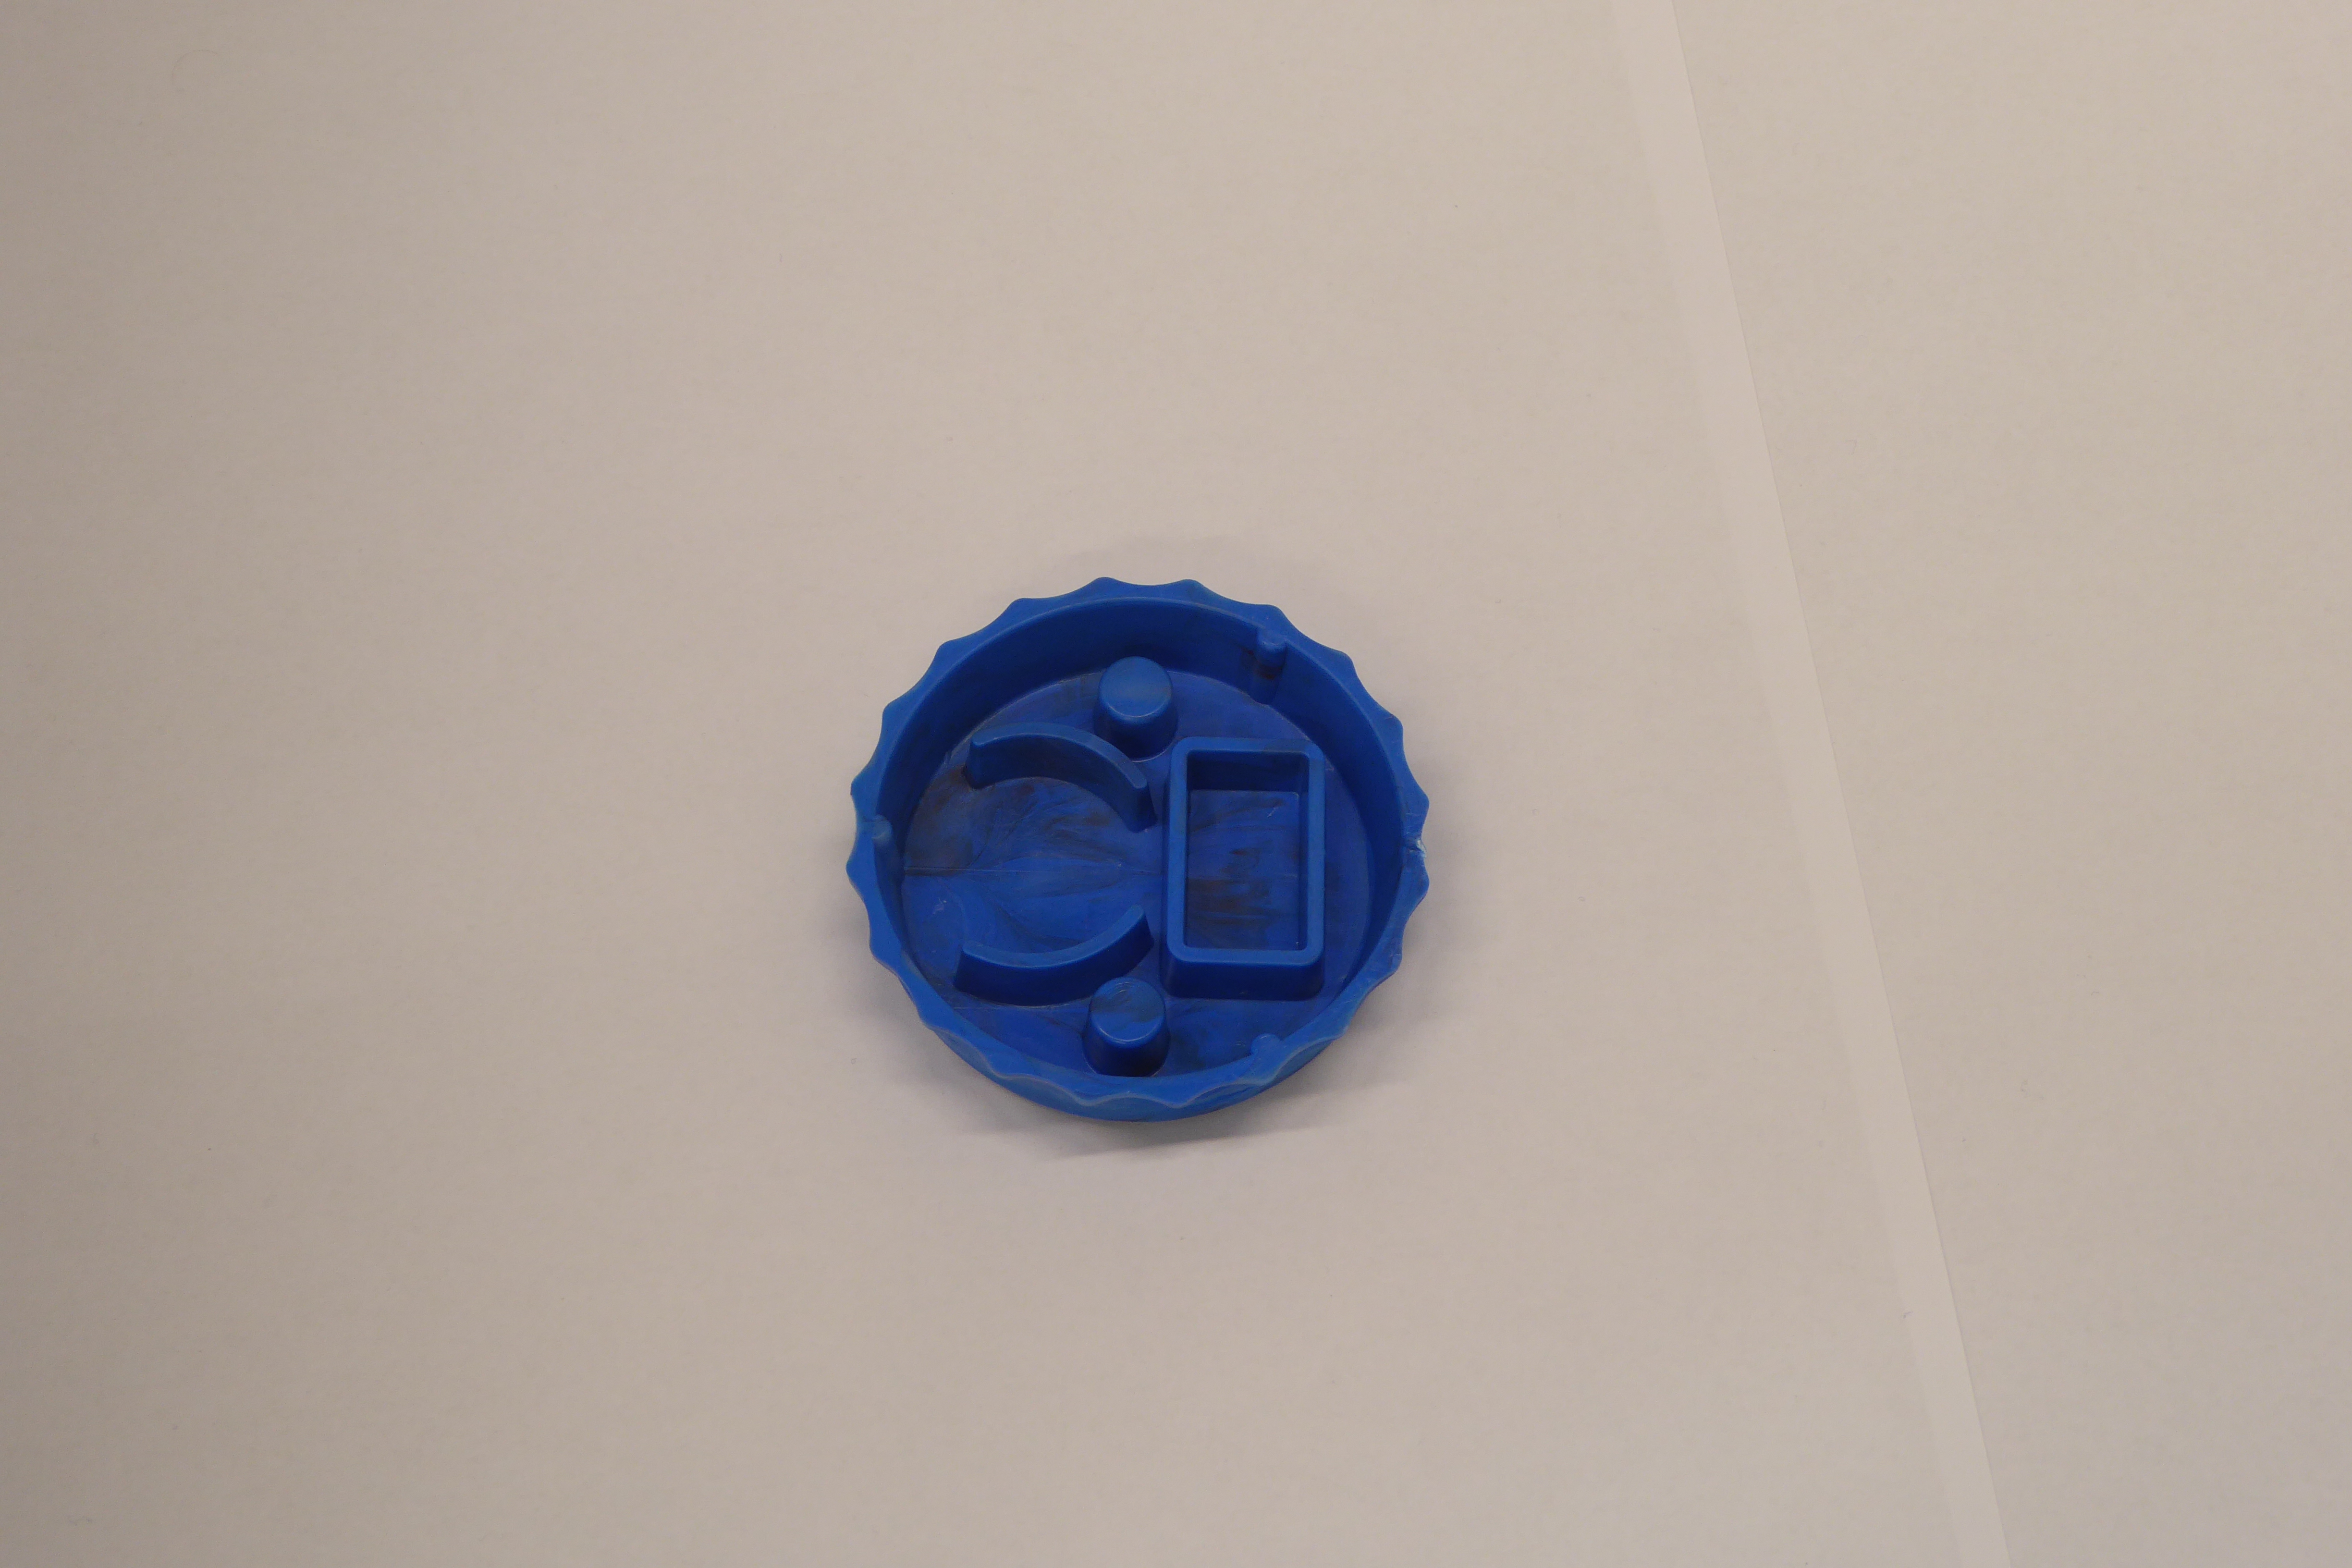
Label: Bottle Opener - Cover